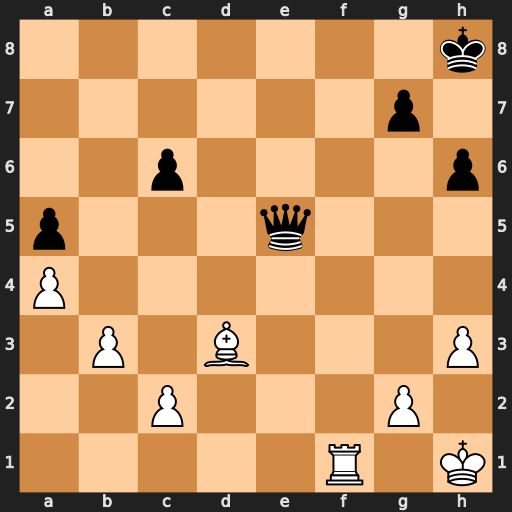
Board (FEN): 7k/6p1/2p4p/p3q3/P7/1P1B3P/2P3P1/5R1K
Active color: w
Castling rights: -
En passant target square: -
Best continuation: Rf8#